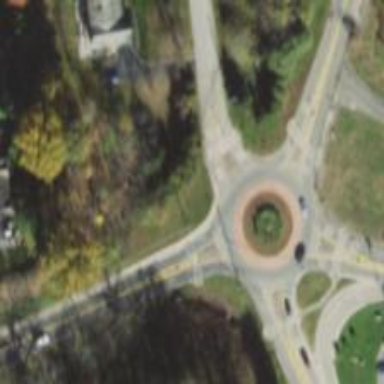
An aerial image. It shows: Roundabout at tertiary road junction.